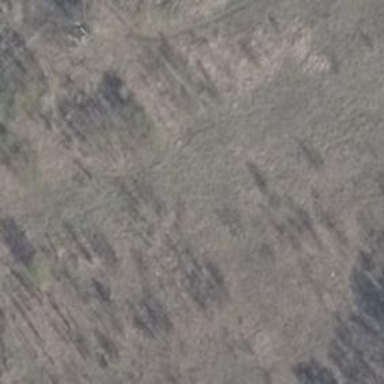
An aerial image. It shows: Abandoned railway.